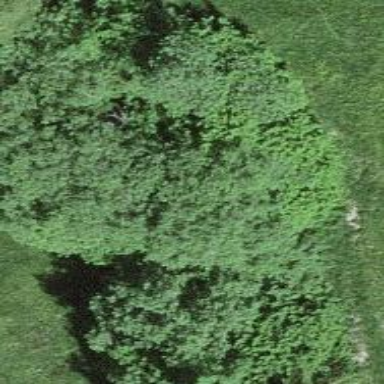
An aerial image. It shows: Row of trees in natural setting.